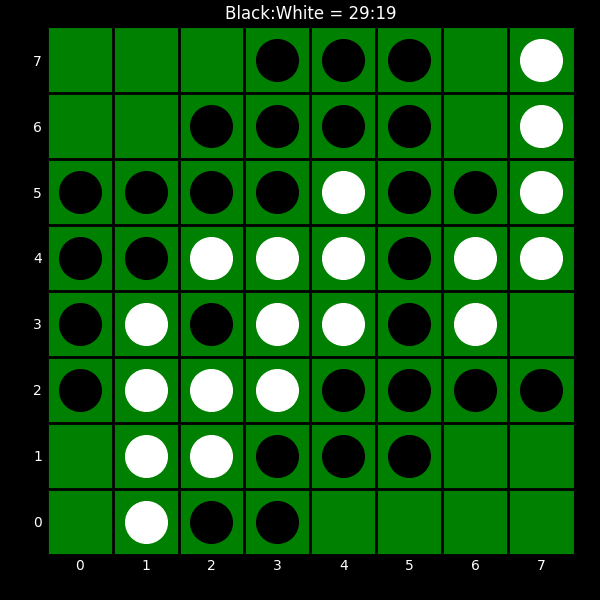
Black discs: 29
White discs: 19